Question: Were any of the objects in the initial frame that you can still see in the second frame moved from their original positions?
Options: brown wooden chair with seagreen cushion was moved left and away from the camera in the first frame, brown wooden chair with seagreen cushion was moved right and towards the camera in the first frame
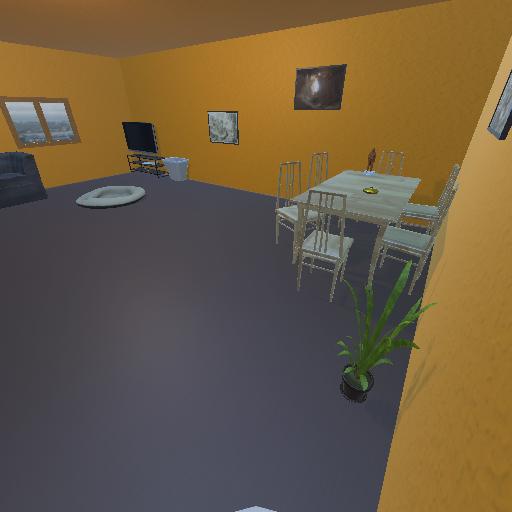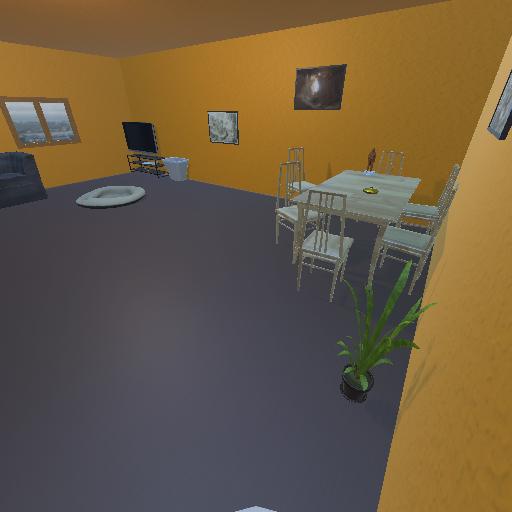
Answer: brown wooden chair with seagreen cushion was moved left and away from the camera in the first frame